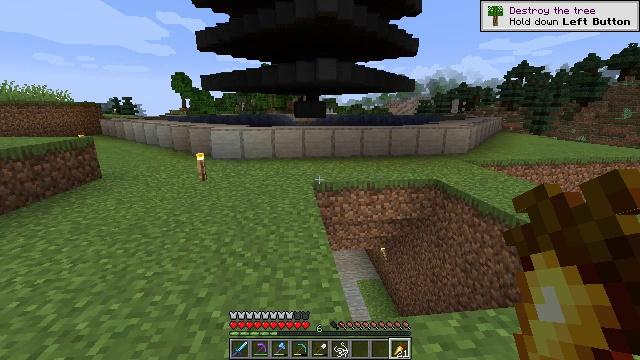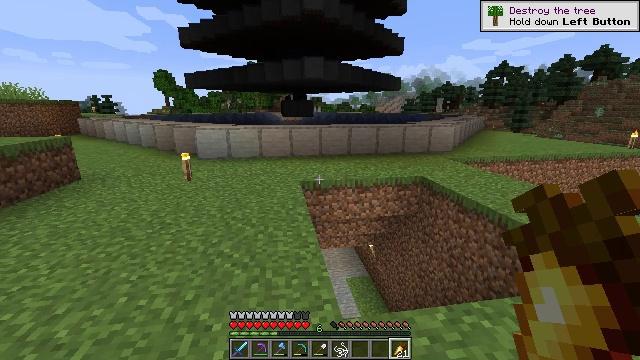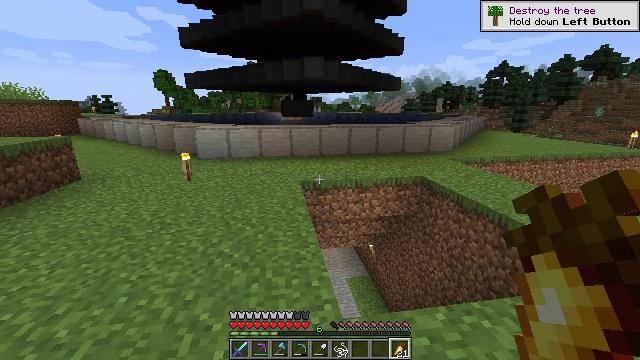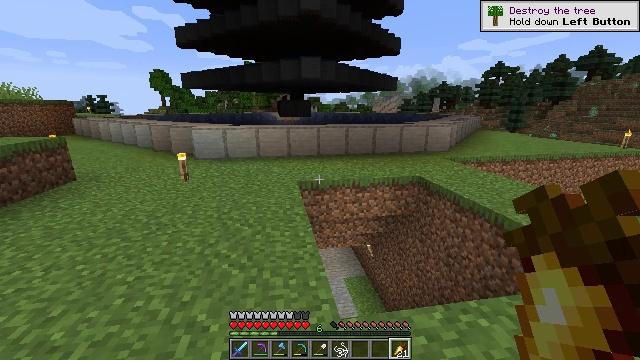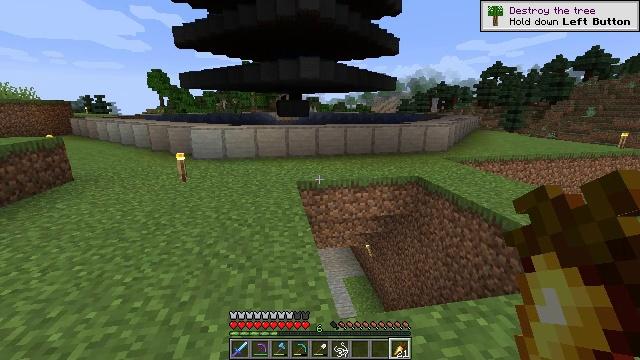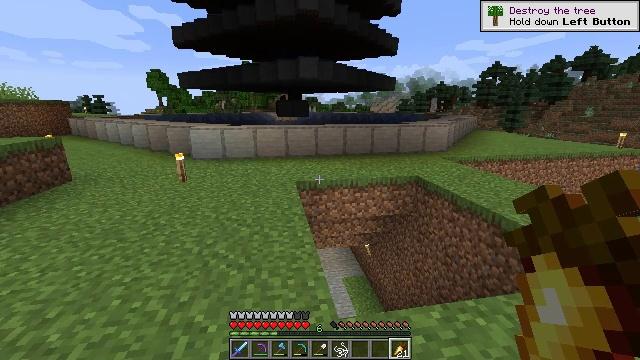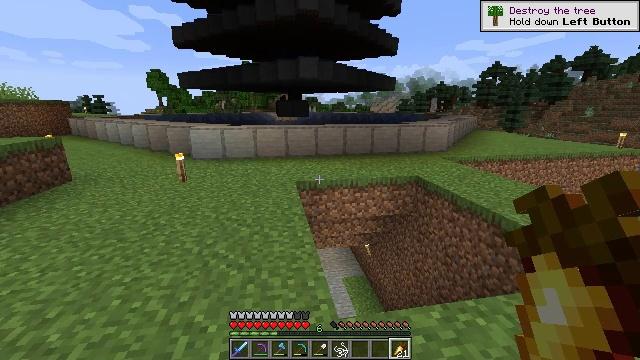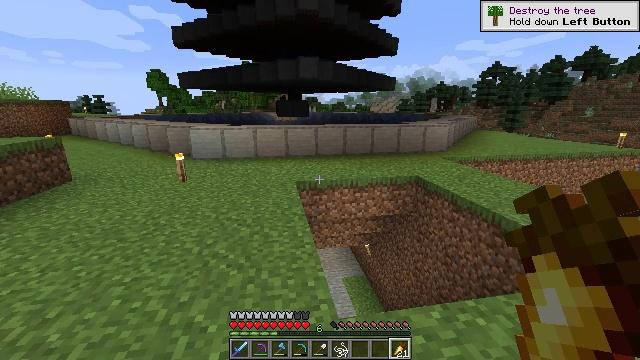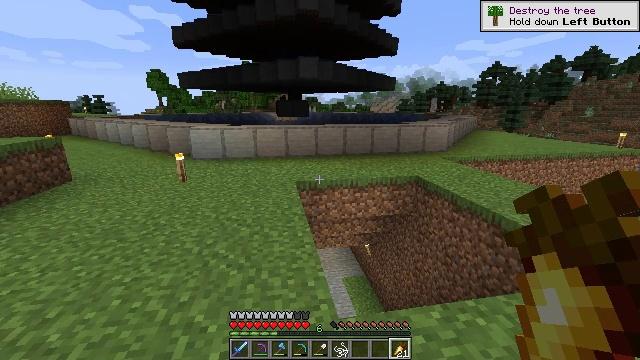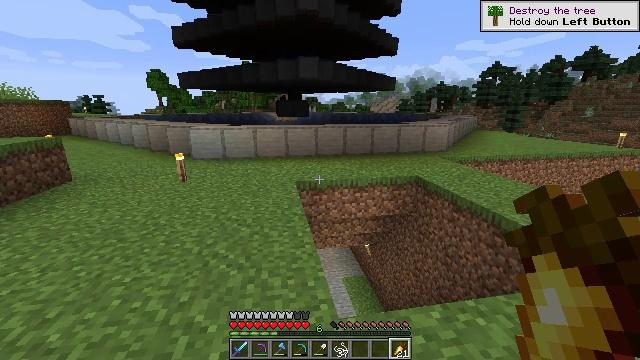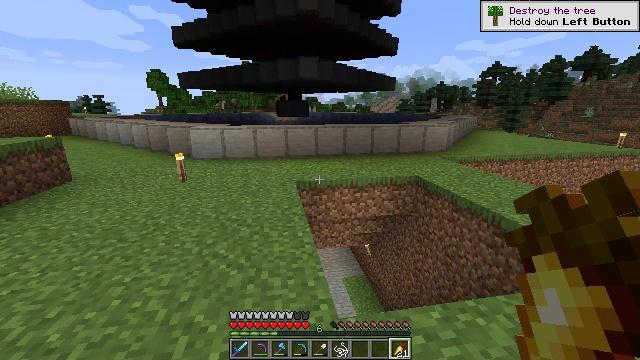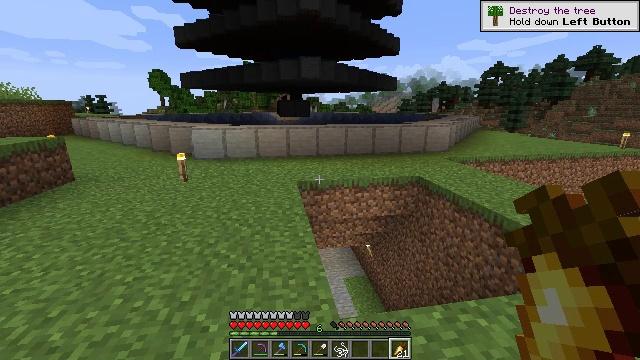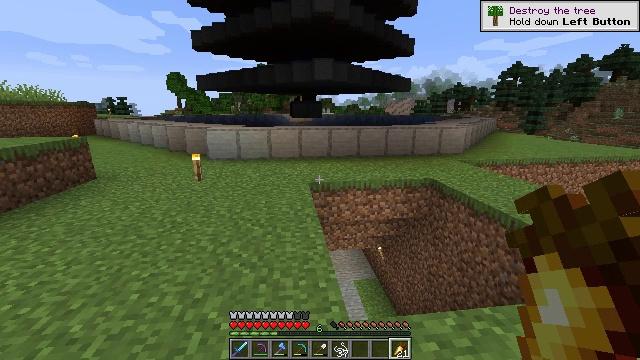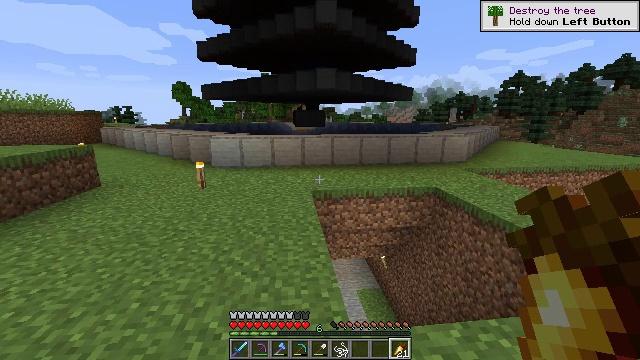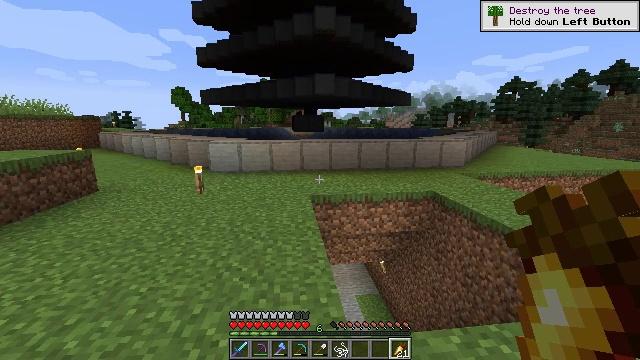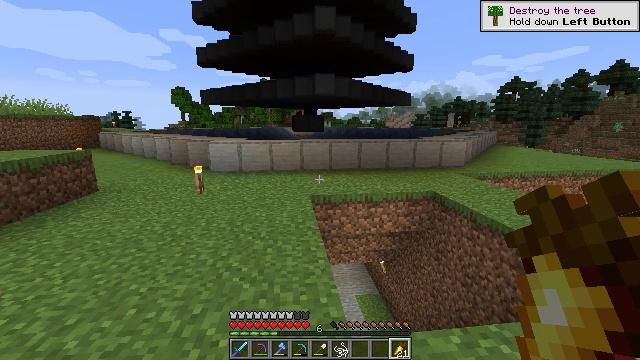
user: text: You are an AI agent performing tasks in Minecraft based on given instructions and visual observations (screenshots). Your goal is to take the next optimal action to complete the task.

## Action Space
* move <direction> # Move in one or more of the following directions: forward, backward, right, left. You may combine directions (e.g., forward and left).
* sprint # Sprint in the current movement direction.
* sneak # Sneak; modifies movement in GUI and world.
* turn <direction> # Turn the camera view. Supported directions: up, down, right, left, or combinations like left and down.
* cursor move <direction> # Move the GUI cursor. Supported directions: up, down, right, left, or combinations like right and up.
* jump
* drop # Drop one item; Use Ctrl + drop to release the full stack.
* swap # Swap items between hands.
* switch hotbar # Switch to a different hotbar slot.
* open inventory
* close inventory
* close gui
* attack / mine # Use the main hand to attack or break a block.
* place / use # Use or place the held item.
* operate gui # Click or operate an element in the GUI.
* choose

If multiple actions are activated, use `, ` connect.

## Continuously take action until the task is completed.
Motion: motion action
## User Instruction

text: Convert stone into smooth stone using the furnace.
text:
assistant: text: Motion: turn right
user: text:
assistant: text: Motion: no_op
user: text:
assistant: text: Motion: no_op
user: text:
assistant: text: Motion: no_op
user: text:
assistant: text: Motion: no_op
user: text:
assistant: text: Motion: no_op
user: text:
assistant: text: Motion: no_op
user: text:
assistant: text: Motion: no_op
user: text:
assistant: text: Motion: no_op
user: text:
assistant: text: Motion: no_op
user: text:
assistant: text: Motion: no_op
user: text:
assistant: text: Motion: turn left
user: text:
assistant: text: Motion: turn up
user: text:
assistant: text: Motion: turn up
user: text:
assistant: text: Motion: no_op
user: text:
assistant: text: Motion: no_op
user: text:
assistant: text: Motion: no_op
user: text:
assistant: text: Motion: no_op
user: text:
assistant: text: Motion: no_op
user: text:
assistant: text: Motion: no_op
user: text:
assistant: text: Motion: no_op
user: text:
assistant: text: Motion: no_op
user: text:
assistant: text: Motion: no_op
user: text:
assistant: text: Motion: no_op
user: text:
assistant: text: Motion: no_op
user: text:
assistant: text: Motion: no_op
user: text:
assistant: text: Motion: no_op
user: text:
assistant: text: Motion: no_op
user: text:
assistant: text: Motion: no_op
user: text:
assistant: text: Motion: no_op